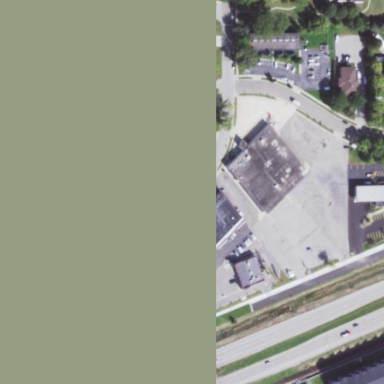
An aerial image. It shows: Retail area.